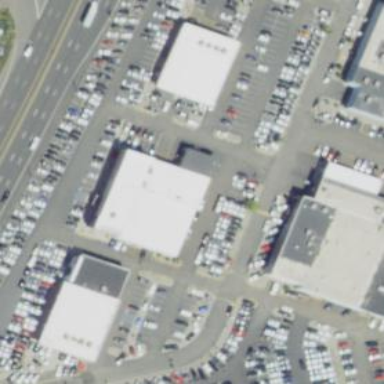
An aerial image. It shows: Commercial building with car shop.